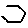
Label: hexagon